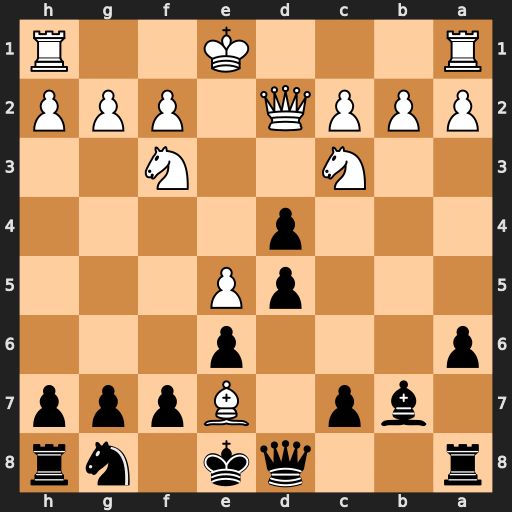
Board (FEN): r2qk1nr/1bp1Bppp/p3p3/3pP3/3p4/2N2N2/PPPQ1PPP/R3K2R
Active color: b
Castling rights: KQkq
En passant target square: -
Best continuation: dxc3 Bxd8 cxd2+